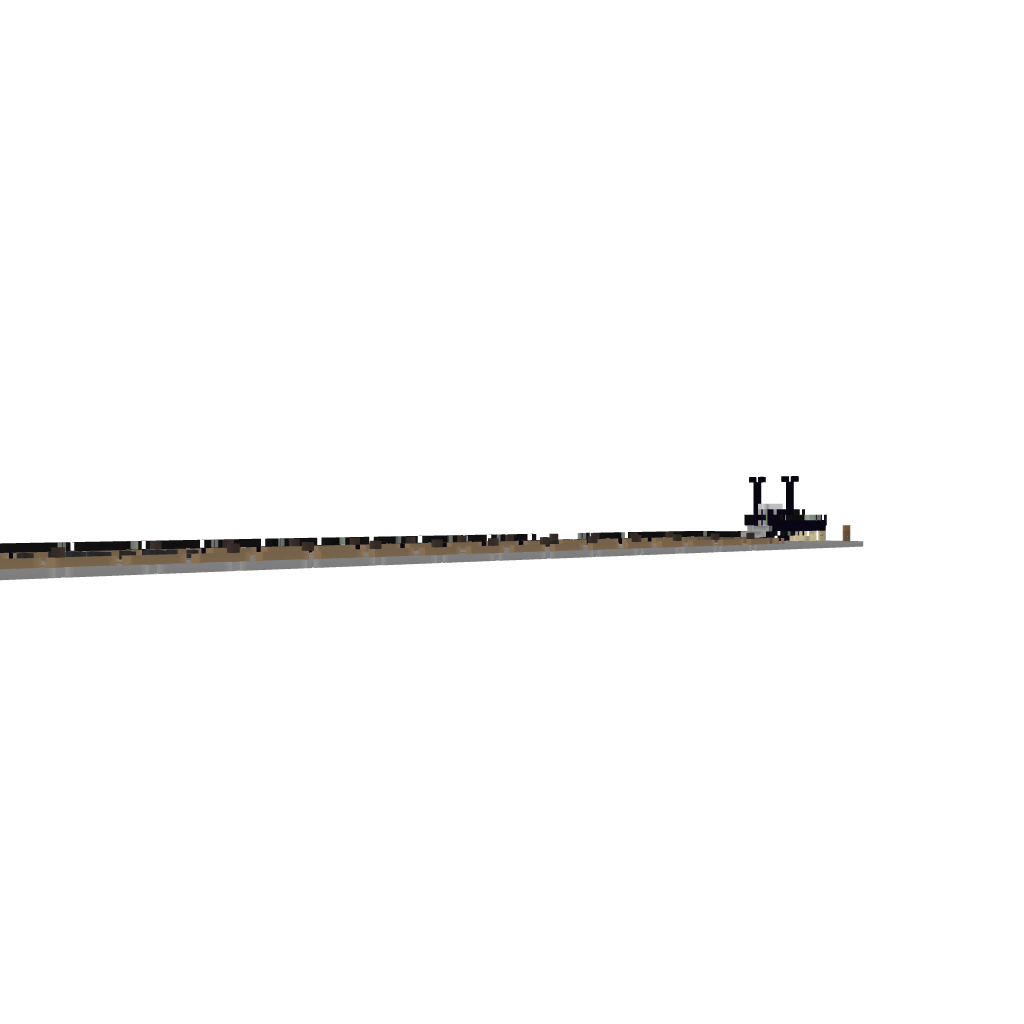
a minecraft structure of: Double barrel Cannon